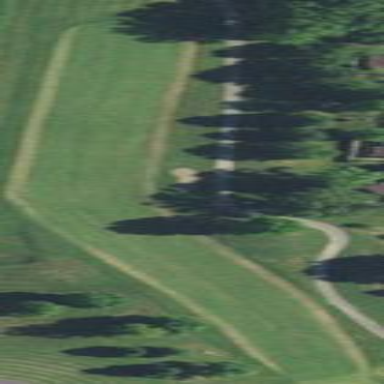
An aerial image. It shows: Golf fairway surrounded by grass.